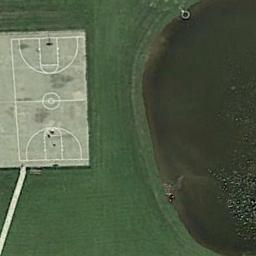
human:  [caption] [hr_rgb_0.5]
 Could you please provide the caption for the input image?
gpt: A road connects the basketball court and there is a pool nearby .

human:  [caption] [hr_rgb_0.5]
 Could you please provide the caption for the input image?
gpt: Some trees are beside the basketball court .

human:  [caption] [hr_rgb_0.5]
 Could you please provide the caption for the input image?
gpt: A basketball court on the lawn and a lake beside .

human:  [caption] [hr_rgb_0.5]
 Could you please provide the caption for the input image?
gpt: There is a white basketball court on the left of the playground .

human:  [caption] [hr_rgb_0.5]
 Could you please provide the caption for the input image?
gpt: There is a basketball court in the middle of grass next to a lake .